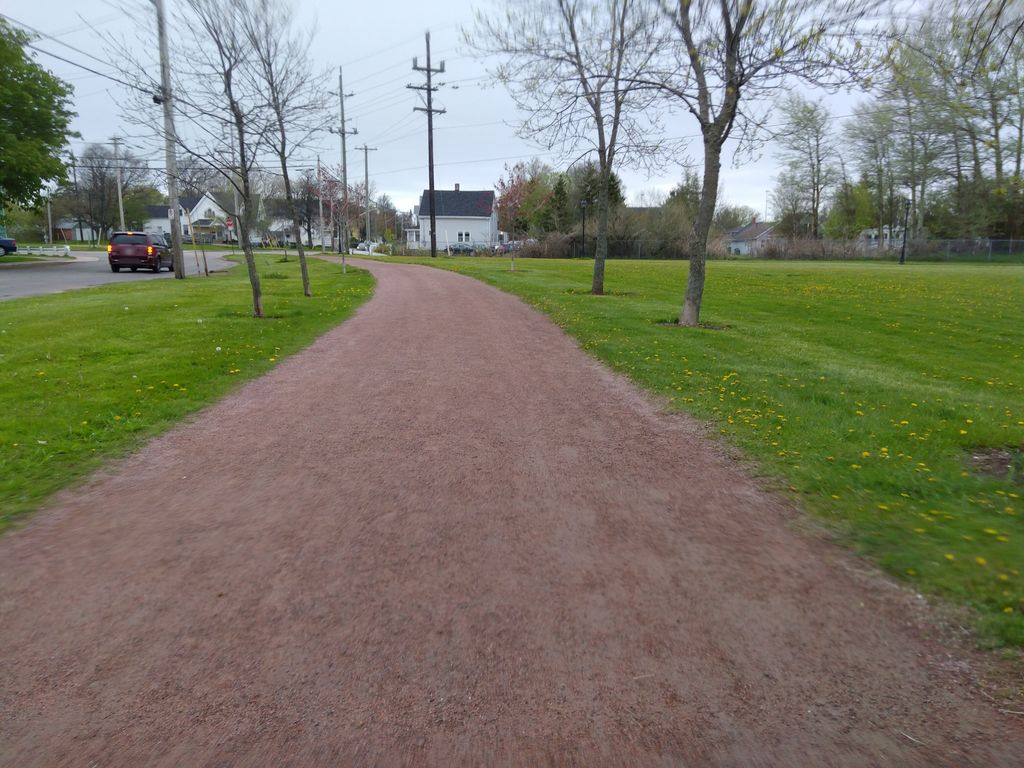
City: charlottetown